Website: crate-barrel
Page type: newsletter-management
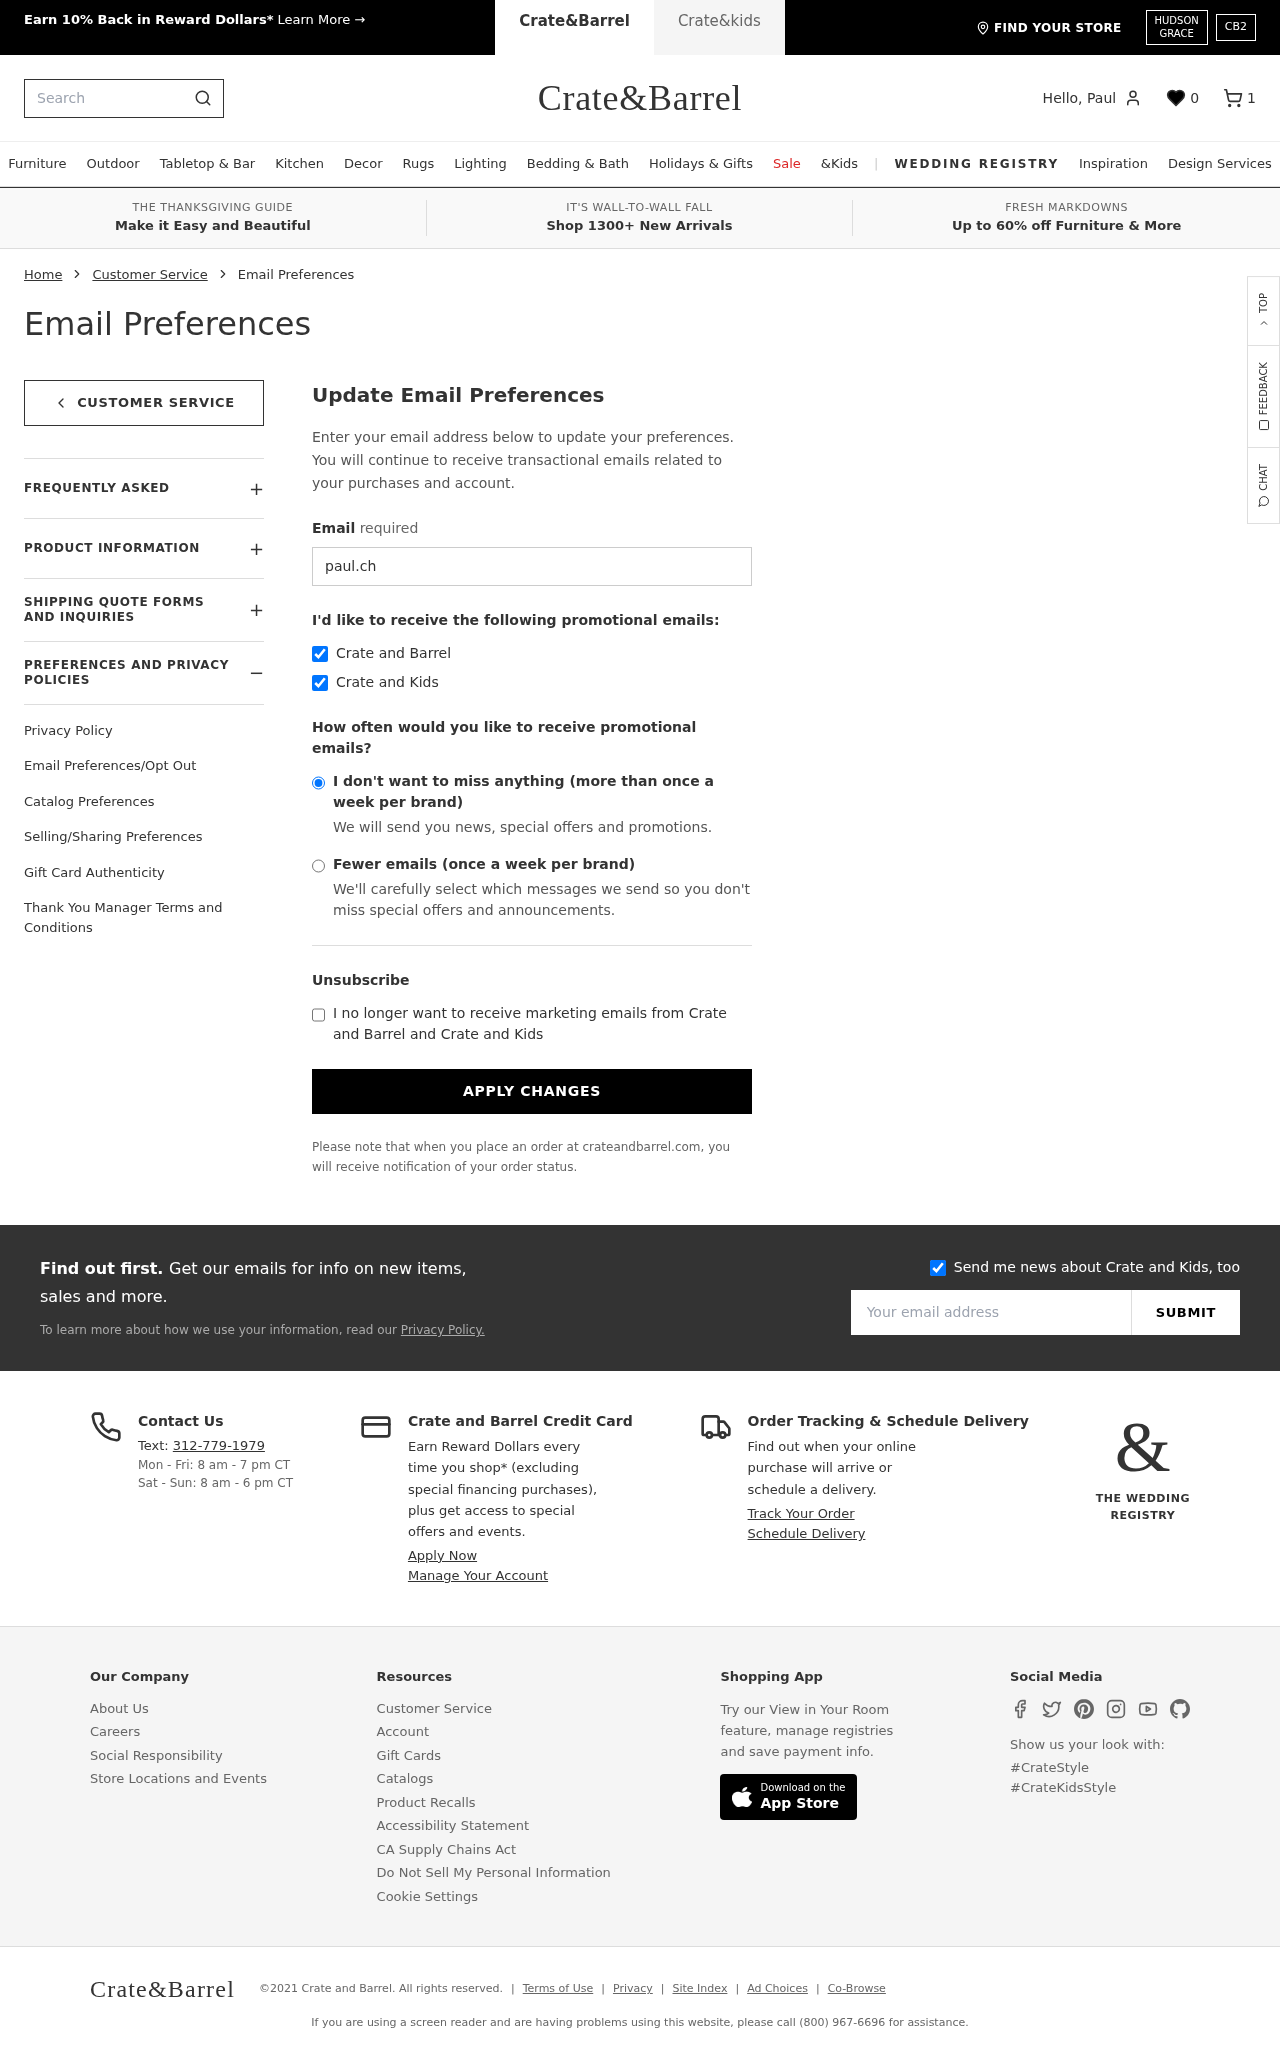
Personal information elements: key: PII_EMAIL
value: paul.chung@gmail.com
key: PII_FIRSTNAME
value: Paul
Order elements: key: ORDER_NUM_ITEMS
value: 1
Search elements: key: HEADER_SEARCH
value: Search
Other elements: key: FAVORITES_COUNT
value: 0